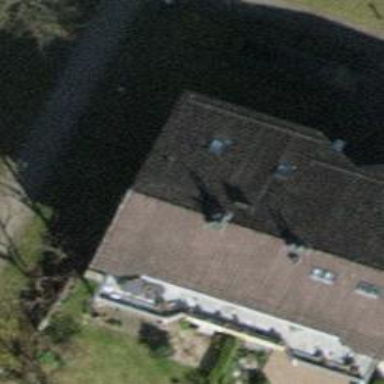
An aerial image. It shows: Building with pitched roof.